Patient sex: M
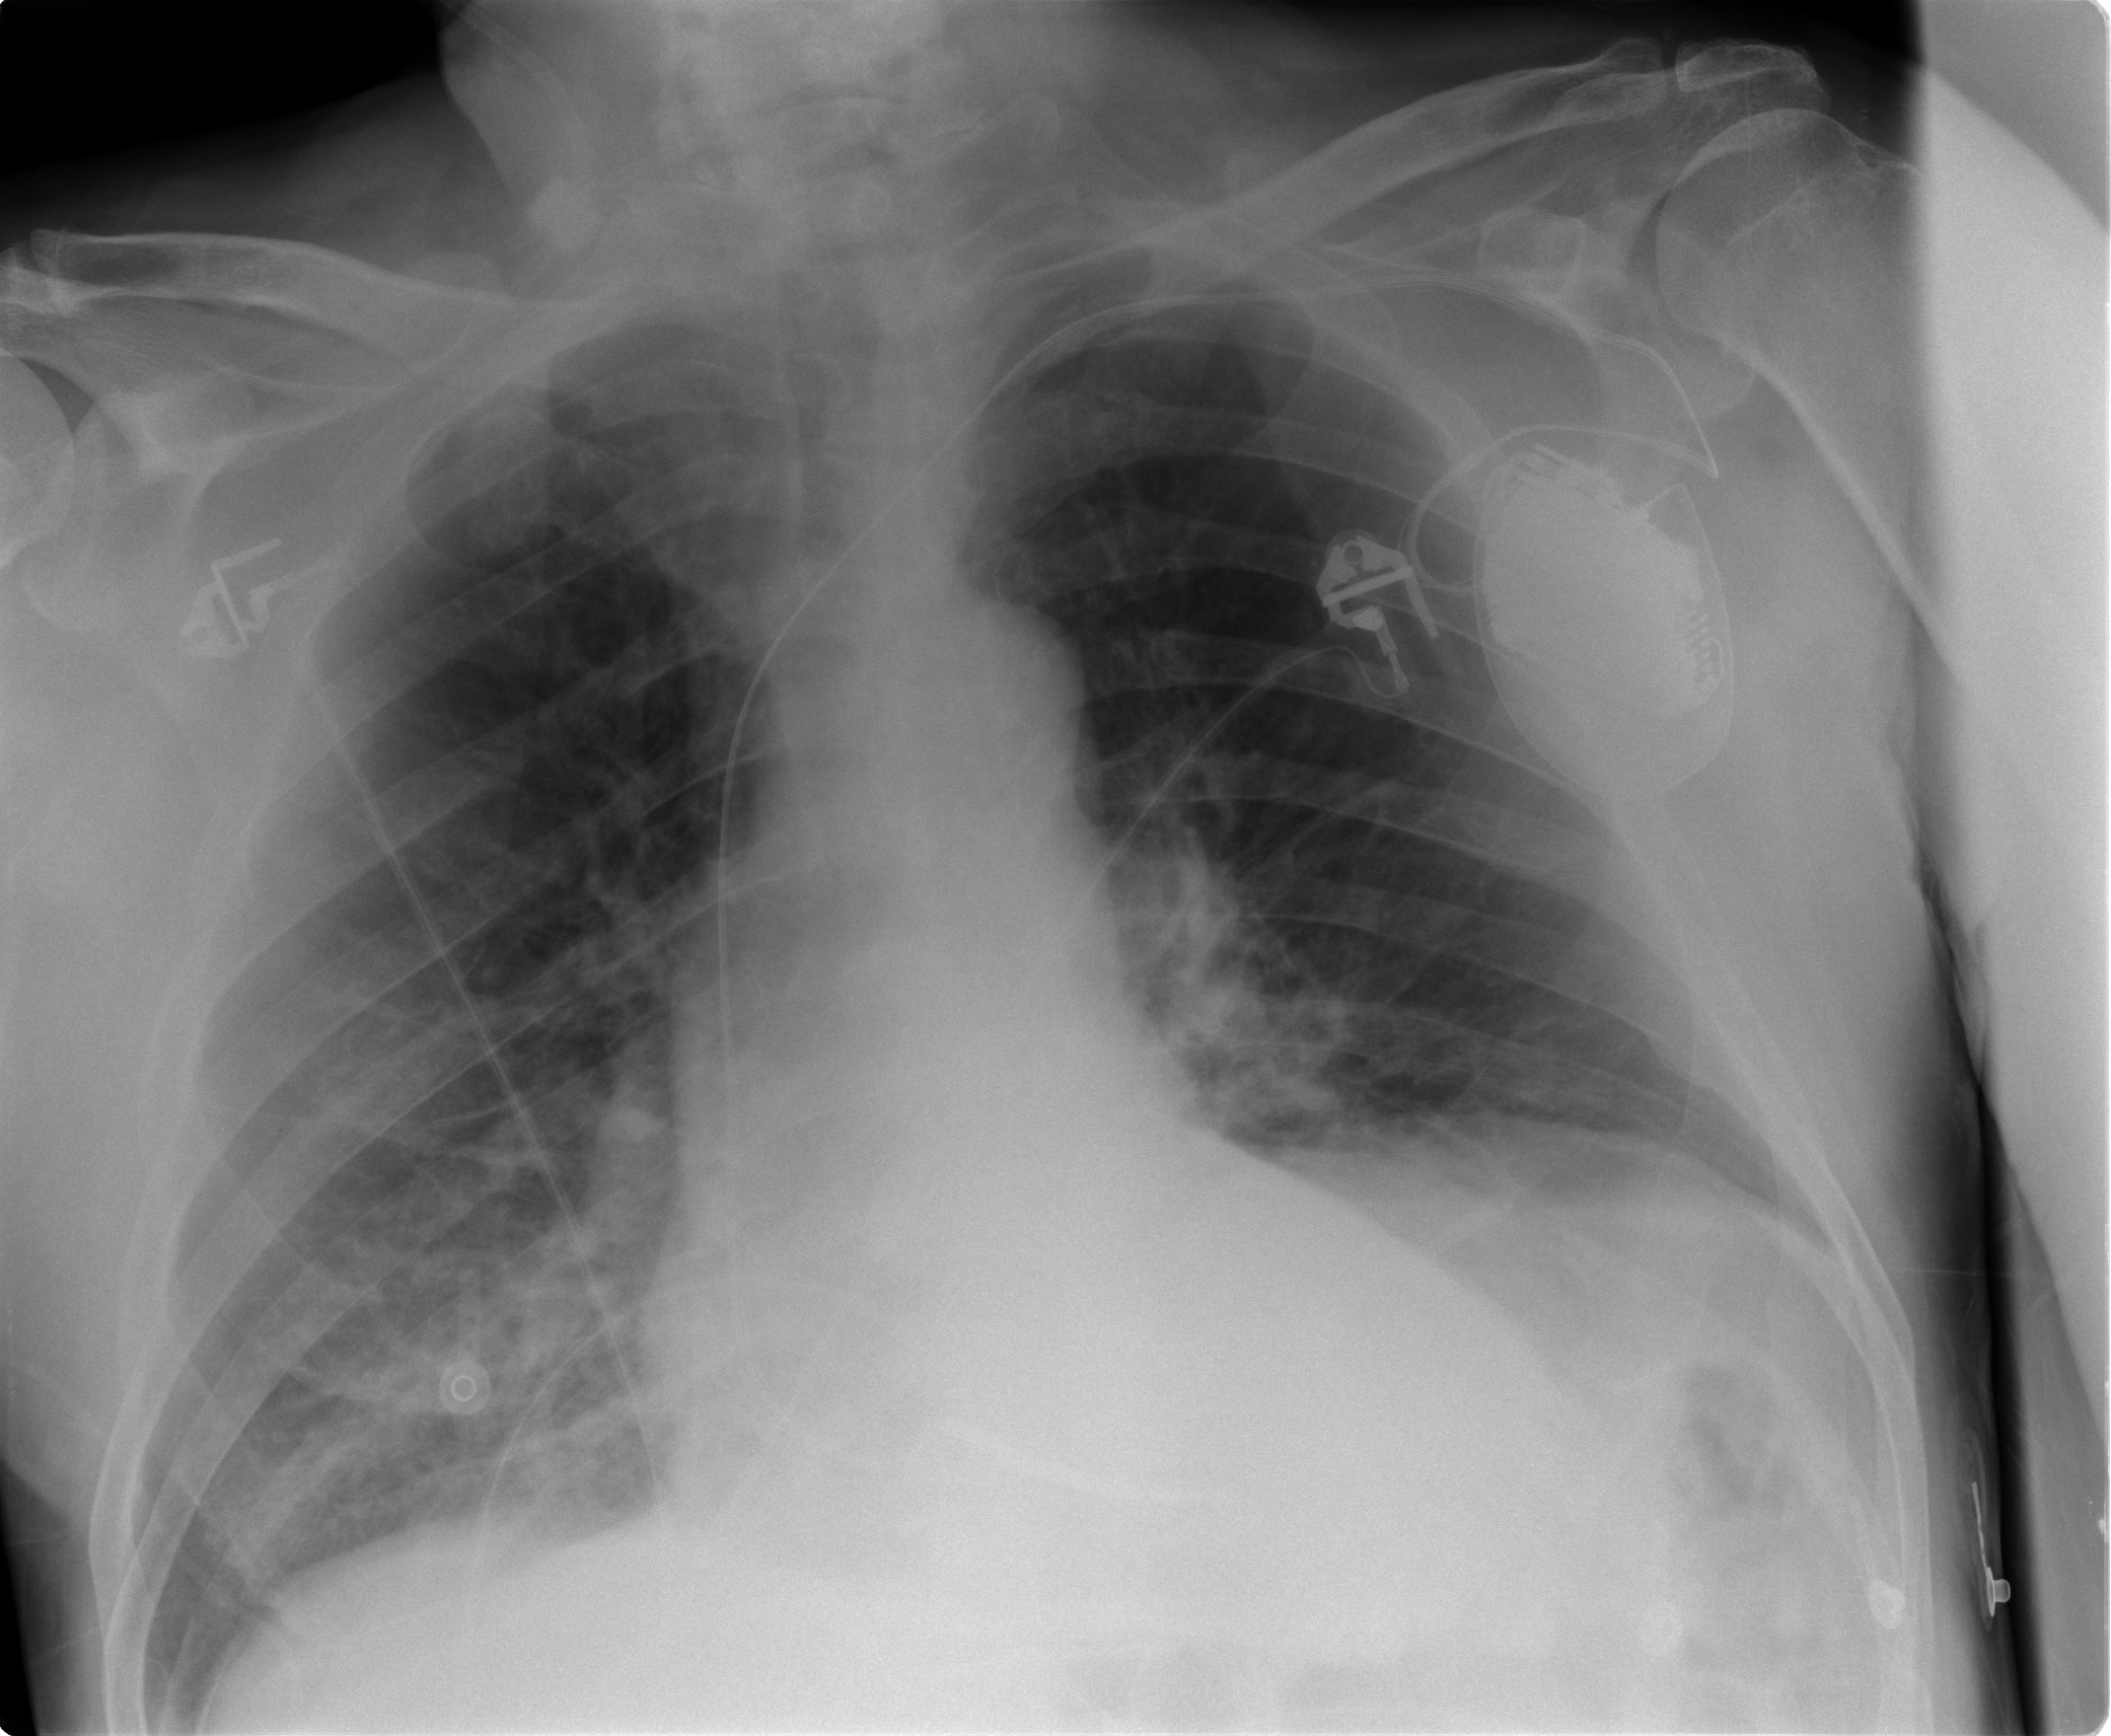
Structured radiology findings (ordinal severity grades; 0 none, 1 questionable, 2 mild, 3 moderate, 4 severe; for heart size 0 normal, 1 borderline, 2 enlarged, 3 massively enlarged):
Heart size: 2
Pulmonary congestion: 1
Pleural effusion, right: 0
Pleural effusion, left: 0
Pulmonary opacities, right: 2
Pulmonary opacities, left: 0
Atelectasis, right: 2
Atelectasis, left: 2